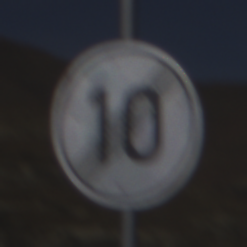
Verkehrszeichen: EndeGeschwindigkeit10
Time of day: Midday
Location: Outdoor (Nature)
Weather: Clear
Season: NotSpecified
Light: Natural